Question: I just started working on an Angular app that uses flot to plot a bunch of data. It worked fine for static data, but once we got the directive wired up to mongo, I had to follow the tutorial <URL> to get it working for updating data. I had a hell of a time for one specific reason:
This is my directive HTML:
'''
<div class="panel-body" data-ng-controller="flotChartCtrl">
<div data-flot-line-chart data-data="revenueData.data" data-options="line1.options" style="width: 100%; height: 300px;"></div>
</div>
'''
and javascript:
'''
.directive("flotLineChart", [
function () {
return{
restrict: 'A',
scope: {
data: "=",
options: "="
},
link: function(scope, elem, attrs){
var chart = null;
// var options = { ... };
scope.$watch('data', function(data, oldData) {
if(!chart) {
chart = $.plot(elem, data, options);
elem.show();
} else {
chart.setData(data);
chart.setupGrid();
chart.draw();
}
});
}
};
}
])
'''
As you can see in the html, I'm using the 'data-options' attribute to pass the line1.options object into the directive. When I was just using static data and not using 'ng-model' or the '$watch' function, this worked and the 'scope: { options: "=" }' assignments were correct. However it seems that whenever I set on the scope outside 'link', it breaks the '$watch'. '$watch' always receives a 'data' of undefined... and my scope.options are also undefined. Outside of the '$watch' function 'scope.options' is correct, but that doesn't help me much if I can't use them when the data is actually plotted.
I've had to resort to hard coding the options inside 'link:' and commenting out the outer scope assignments. I have a bunch of different charts I need to create, all of which look differently. I'd hate to have to hard code different options for EVERY one, but at the moment I don't see any other way to make this work. Is there some way I can access my other data attributes from the HTML inside the '$watch' function without it breaking everything?
Note: I tried 'attrs.options', but that just gives me a "line1.options" string, and not the actual object.
Edit1:
Updated my code per ExpertSystem's suggestions. No longer using 'ng-model'.
'scope' is still not available inside $watch:

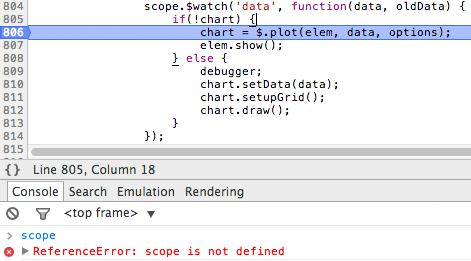
Answer: Your directive should look like this:
'''
...
restrict: 'A',
scope: {
data: '=ngModel',
options: '='
},
link: function(scope, elem, attrs){
...
scope.$watch('data', function(newValue, oldValue) {
...
'''
'ngModel'
---
<URL> demonstrates that 'scope' is indeed defined in the '$watch' callback.